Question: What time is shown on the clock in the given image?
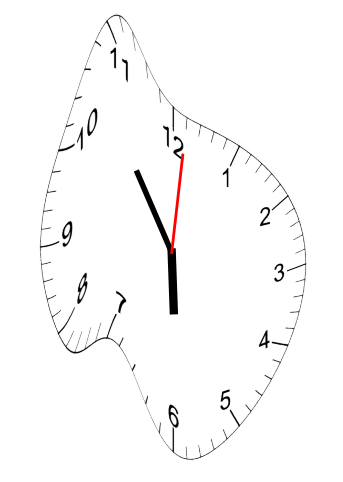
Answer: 05:54:01